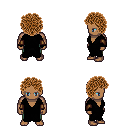
a pixel art fantasy rpg character, male body template, human, dark skin, black robe, teal pants, brown curly afro hairstyle, leather bracers, four views (front, back, left, right), 2x2 character sprite sheet, small pixel art, hard edges, no anti-aliasing